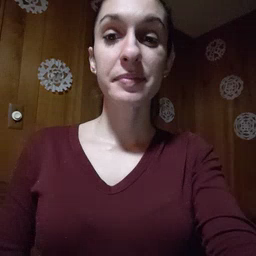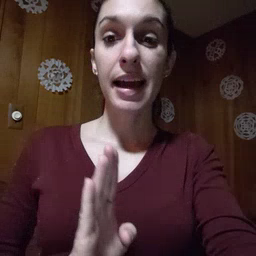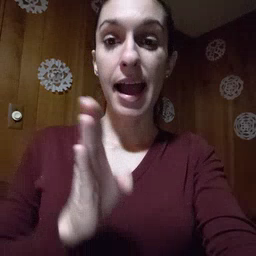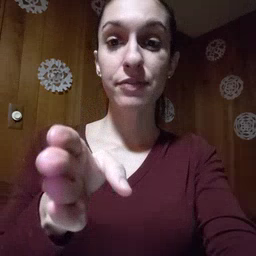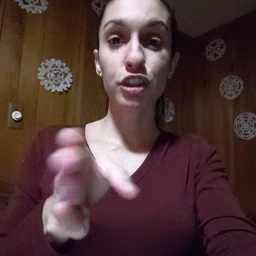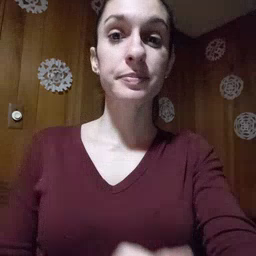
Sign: after